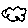
Label: cloud